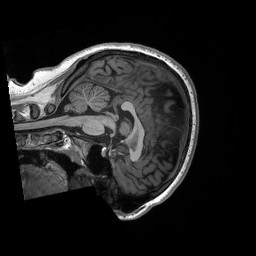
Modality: T1w
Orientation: sagittal
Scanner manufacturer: siemens
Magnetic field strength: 3 T
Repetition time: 2.3 s
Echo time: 0.00298 s